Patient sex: F
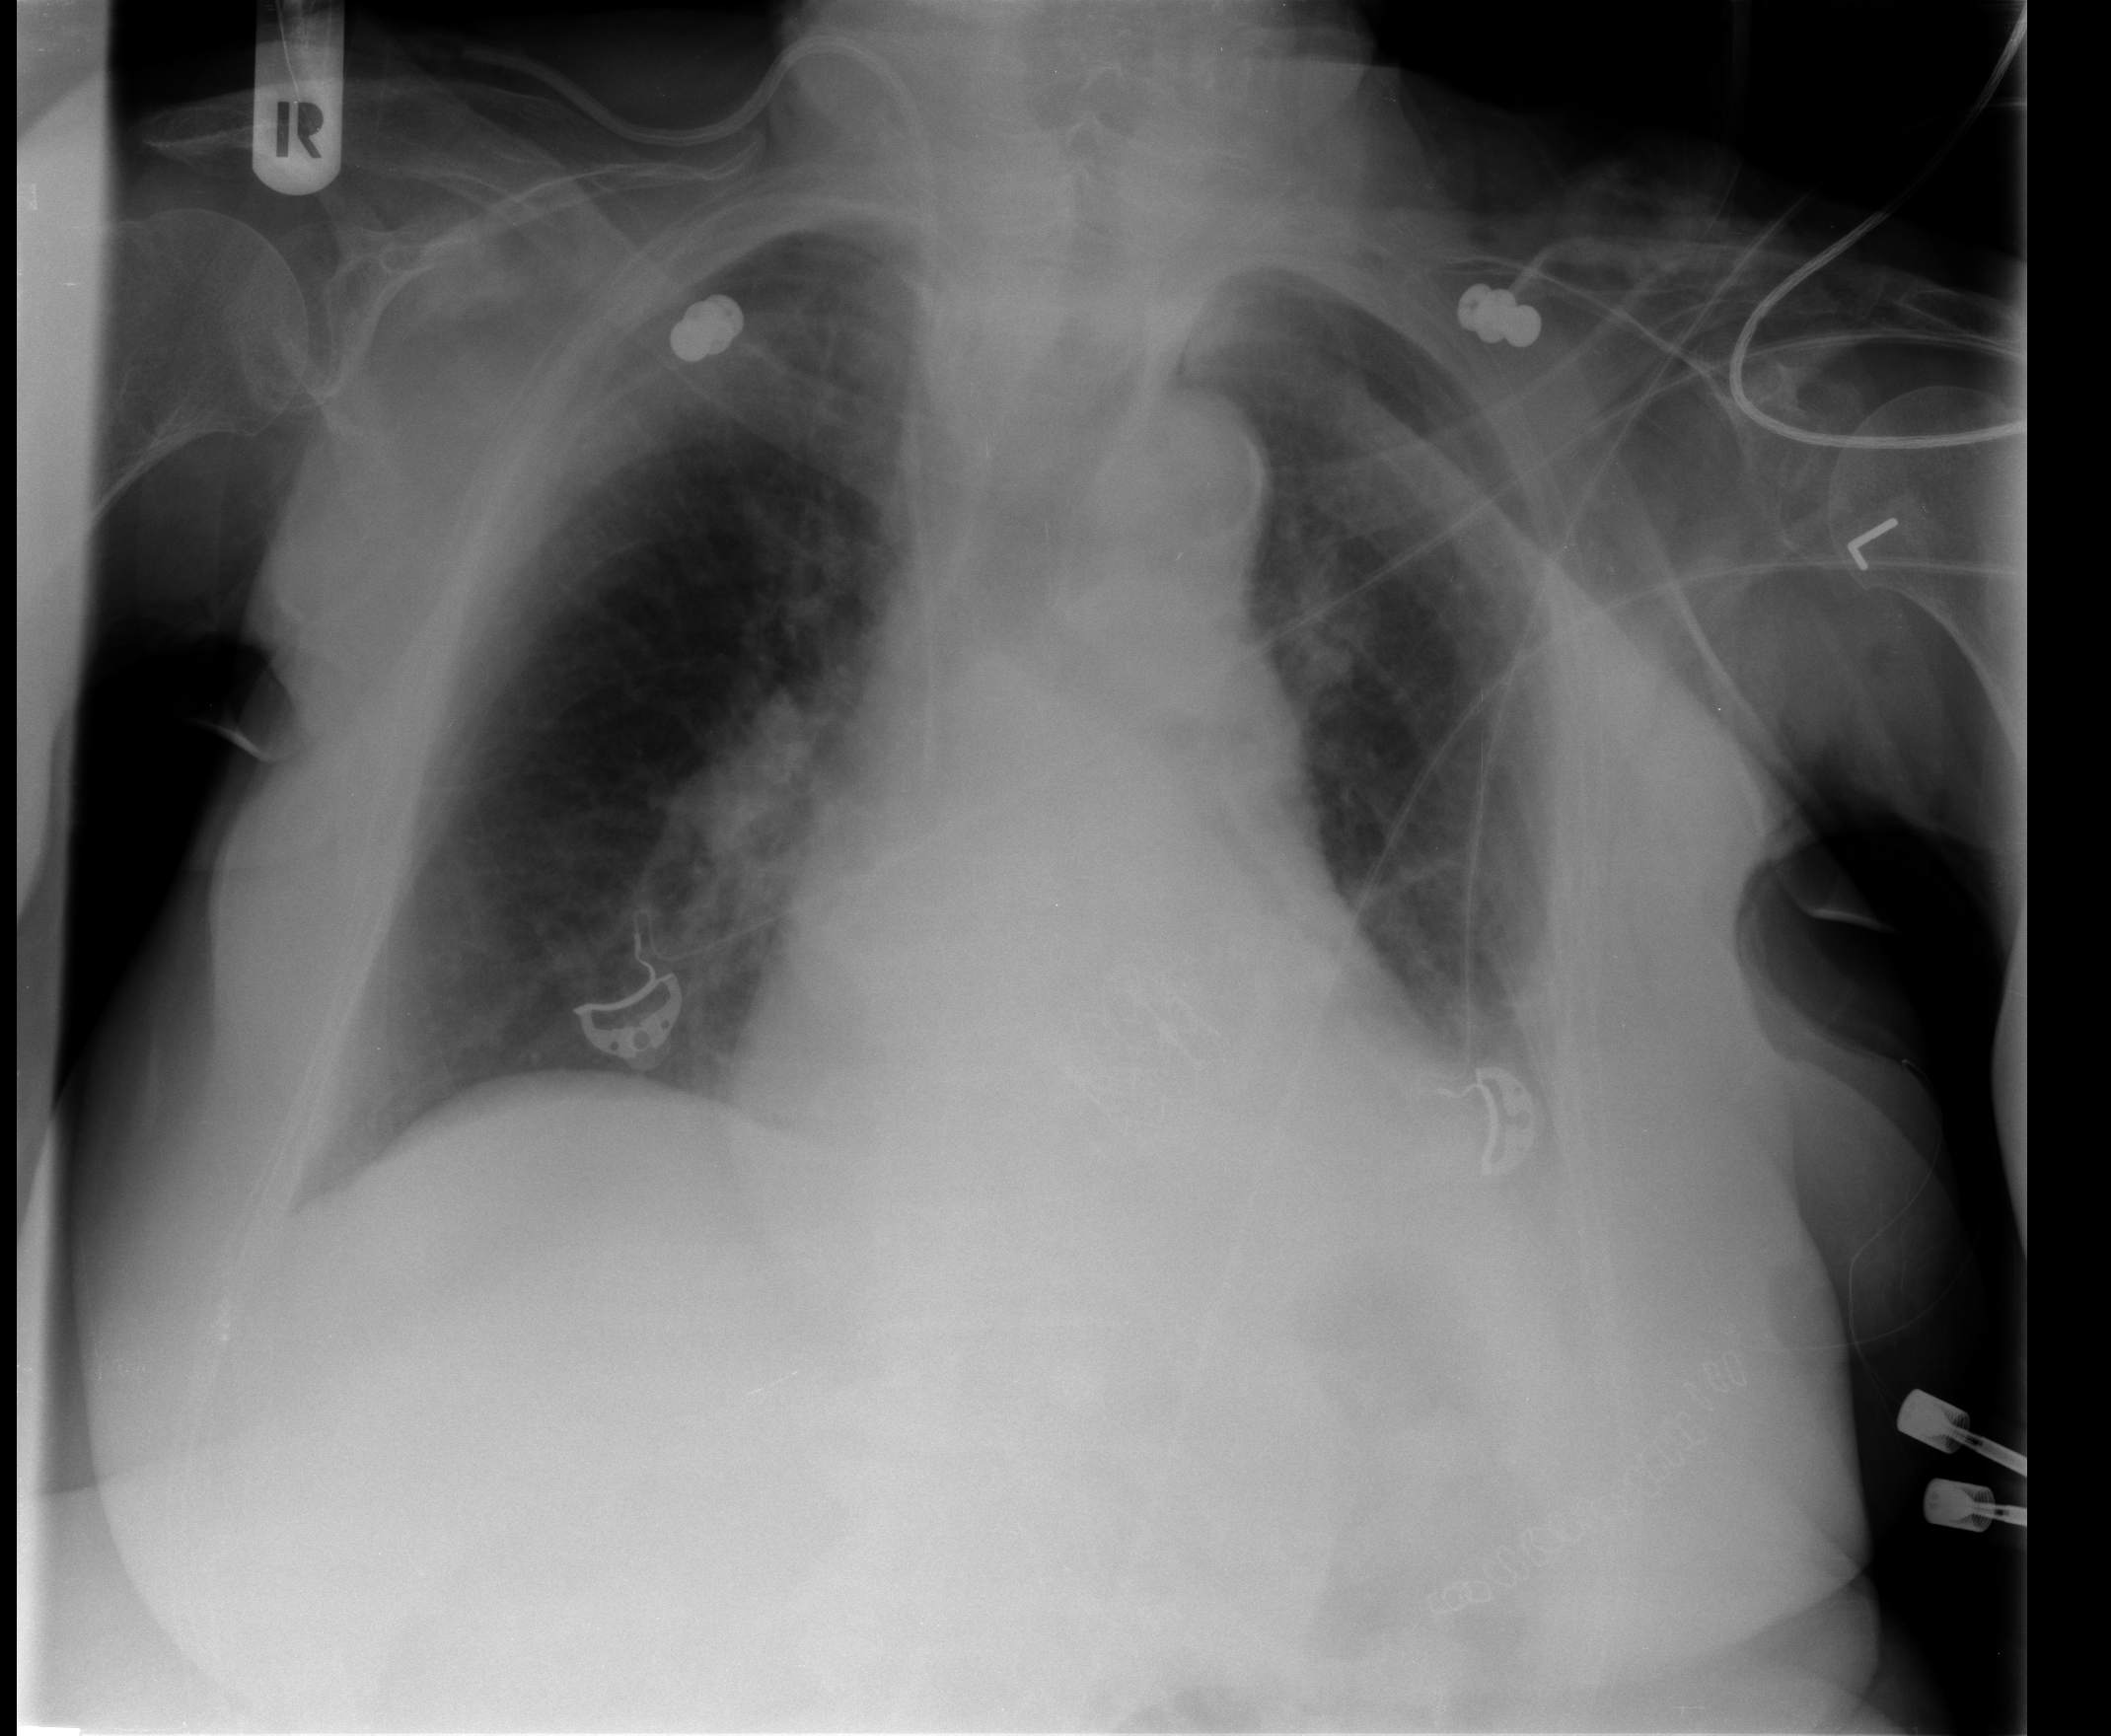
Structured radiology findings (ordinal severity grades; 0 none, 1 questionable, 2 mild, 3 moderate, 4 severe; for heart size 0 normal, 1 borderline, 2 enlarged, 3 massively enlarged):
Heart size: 2
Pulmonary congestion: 1
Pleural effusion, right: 0
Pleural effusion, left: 2
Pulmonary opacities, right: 0
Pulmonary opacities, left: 0
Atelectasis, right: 2
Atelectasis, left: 2